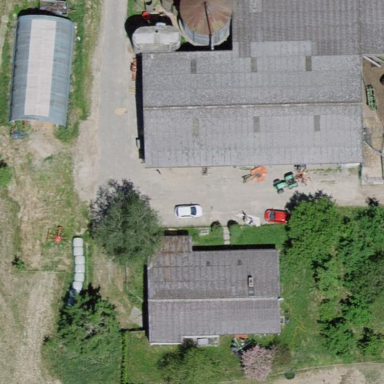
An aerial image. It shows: Farmyard area.